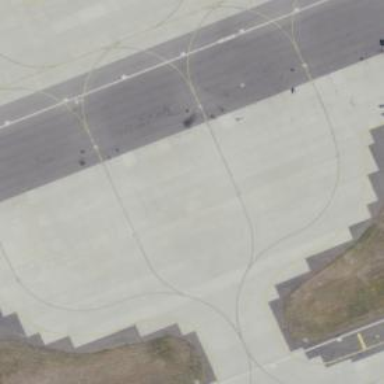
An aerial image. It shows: Image of taxiway at airport.